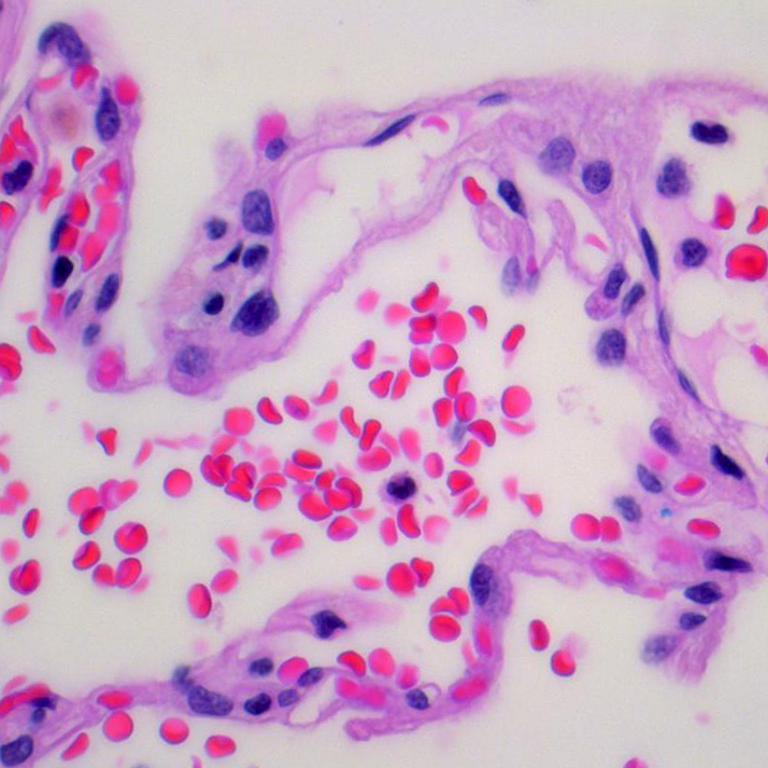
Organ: lung
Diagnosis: benign